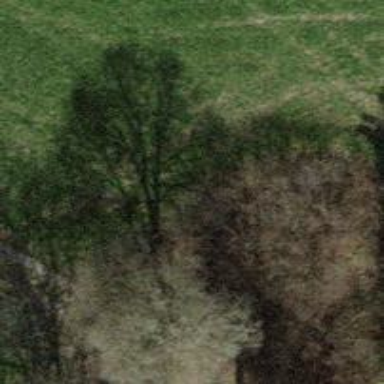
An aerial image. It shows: Row of trees in natural setting.